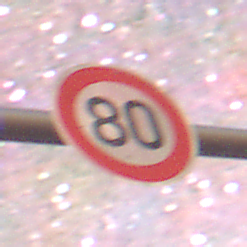
Verkehrszeichen: Geschwindigkeit80
Umgebung: Outdoor, Nature
Tageszeit: Night
Wetter: Clear
Licht: Natural
Jahreszeit: NotSpecified
Kontrast: LowContrast